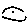
Label: bird